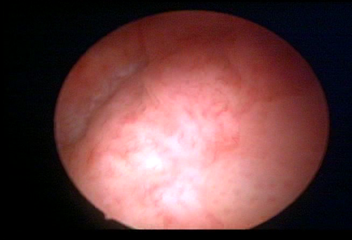
Modality: WLC
Class: Normal mucosa
Bladder cancer association: No